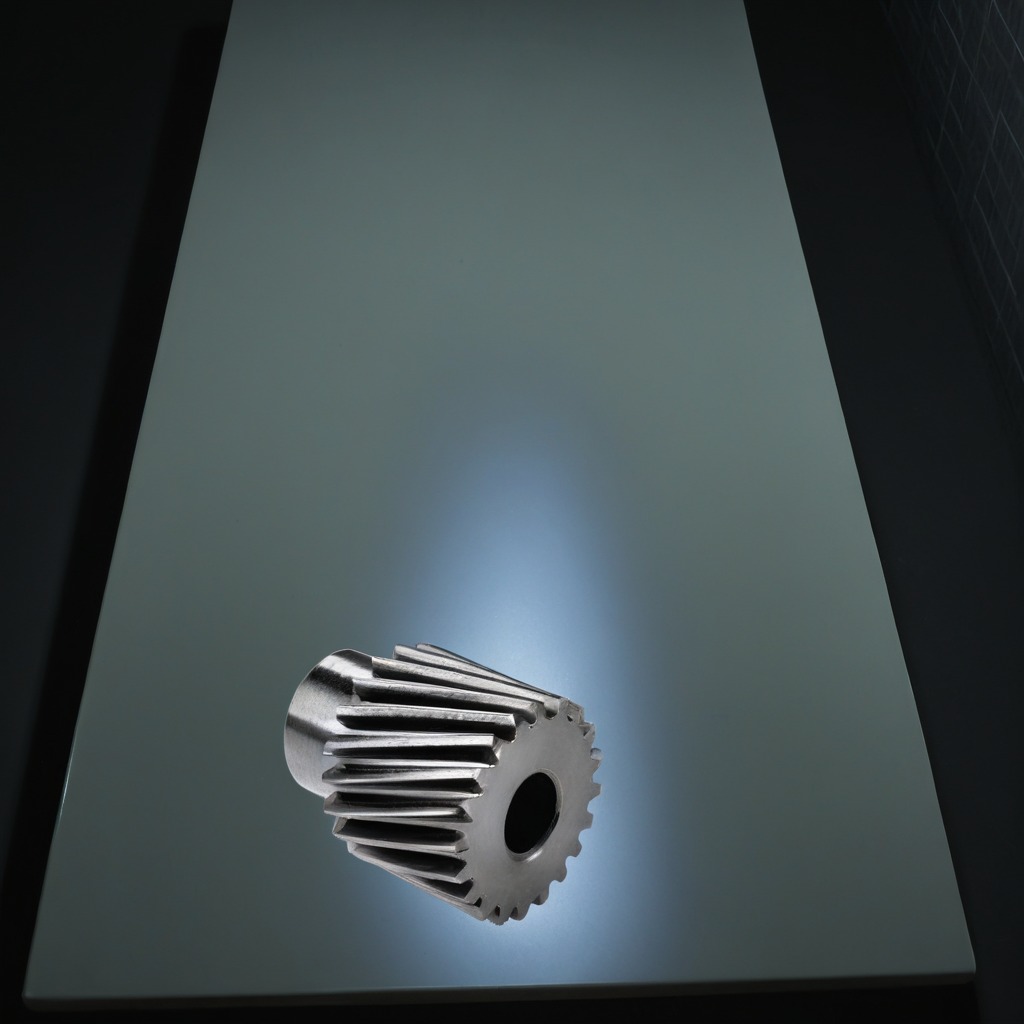
A steel gear with teeth is lying on a clean empty table in a railway signal maintenance room lit by harsh overhead fluorescents.